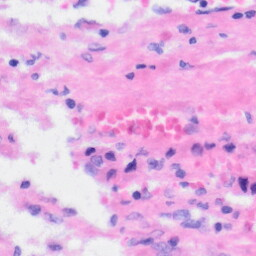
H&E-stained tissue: Liver